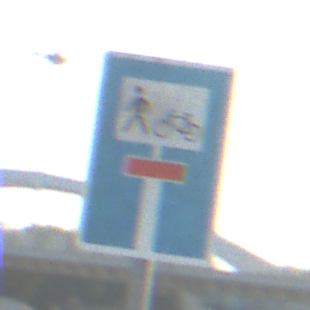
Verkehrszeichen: SackgasseRadverkehrFussgaengerDurchlaessig
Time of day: SunriseSunset
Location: Outdoor (Urban)
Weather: Clear
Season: NotSpecified
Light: Natural